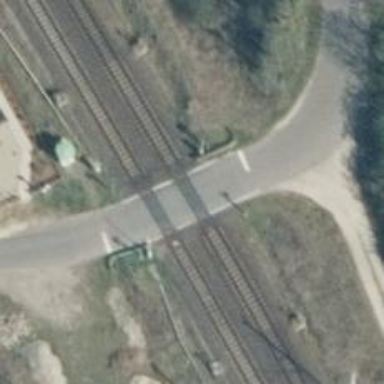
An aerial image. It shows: Railway crossing.